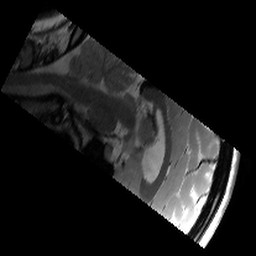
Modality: T2w
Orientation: sagittal
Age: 22
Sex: female
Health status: healthy
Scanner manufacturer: siemens
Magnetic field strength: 3 T
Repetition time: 6 s
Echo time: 0.064 s